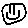
Label: smiley face